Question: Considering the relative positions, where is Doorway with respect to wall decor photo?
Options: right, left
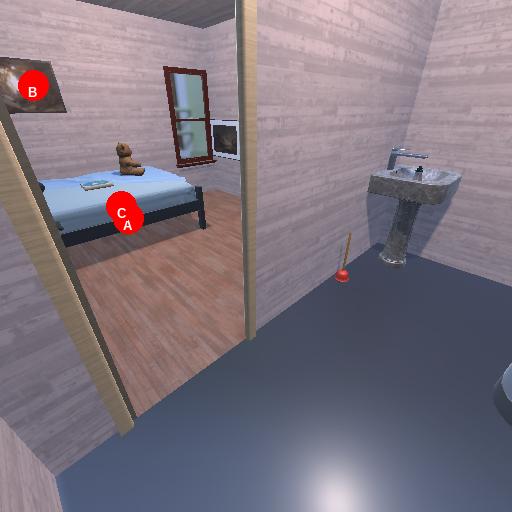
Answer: right